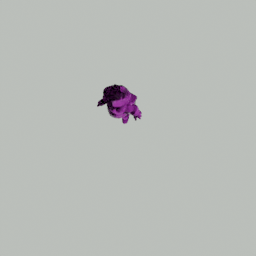
Label: people